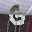
Label: 6